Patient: sex F, age 63
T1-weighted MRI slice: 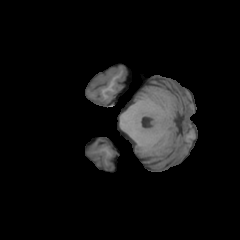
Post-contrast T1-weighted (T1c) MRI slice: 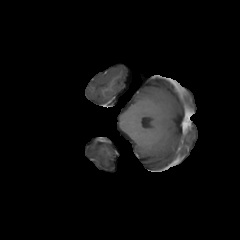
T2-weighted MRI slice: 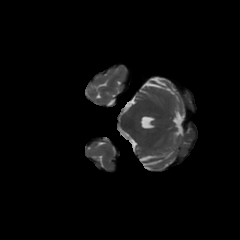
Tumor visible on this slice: no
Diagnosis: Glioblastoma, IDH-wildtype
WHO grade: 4